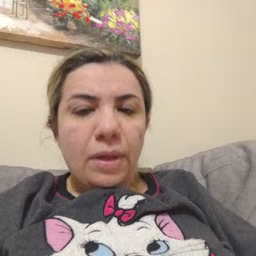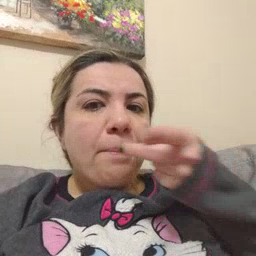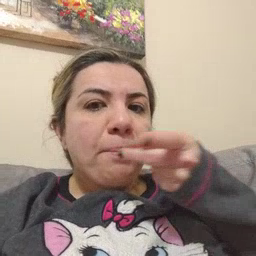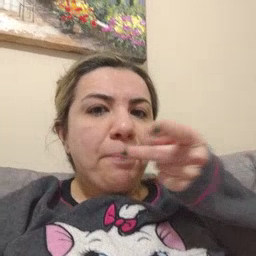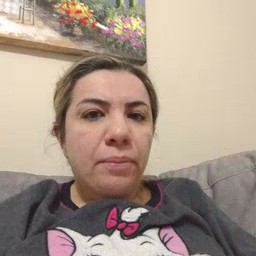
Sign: pizza